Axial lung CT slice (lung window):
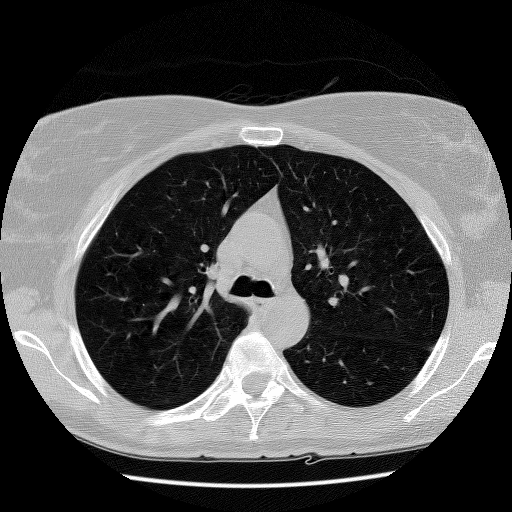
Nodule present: no